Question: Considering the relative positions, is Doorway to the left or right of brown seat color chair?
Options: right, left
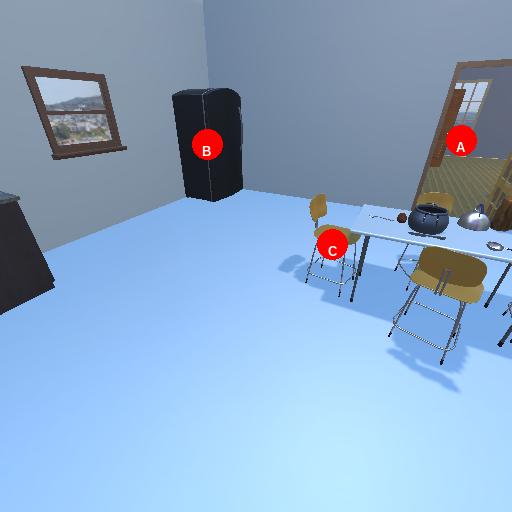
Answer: right